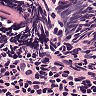
Metastatic tissue present: no